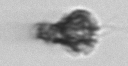
Label: Syracosphaera_pulchra